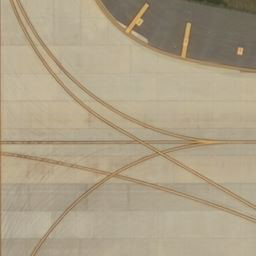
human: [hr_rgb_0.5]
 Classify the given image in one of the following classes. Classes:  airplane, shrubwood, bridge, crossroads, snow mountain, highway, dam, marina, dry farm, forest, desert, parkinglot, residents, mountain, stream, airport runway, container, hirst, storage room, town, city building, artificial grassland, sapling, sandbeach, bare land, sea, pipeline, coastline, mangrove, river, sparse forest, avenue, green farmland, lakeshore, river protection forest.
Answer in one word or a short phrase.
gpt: airport runway